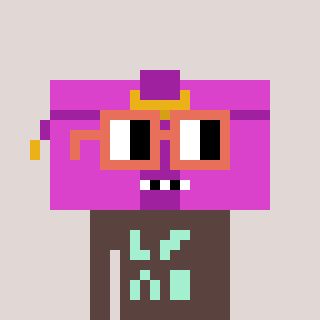
a pixel art character with square orange glasses, a clutch-shaped head and a darkbrown-colored body on a warm background